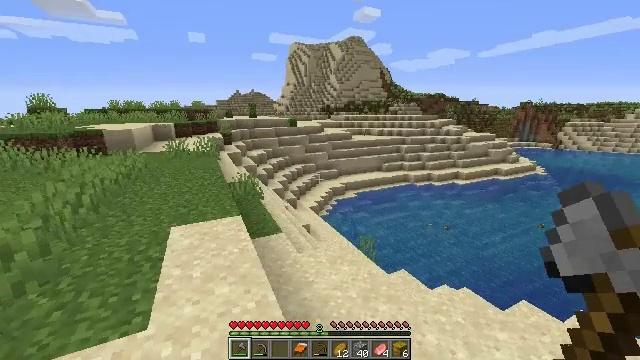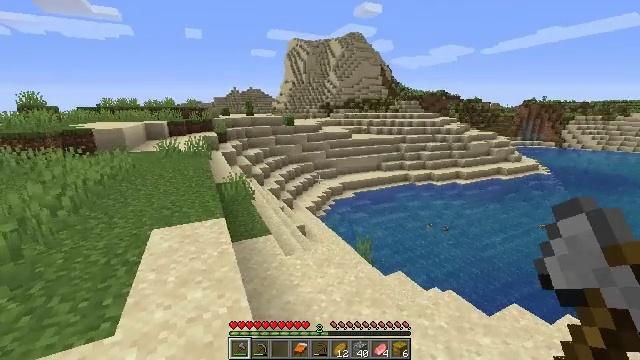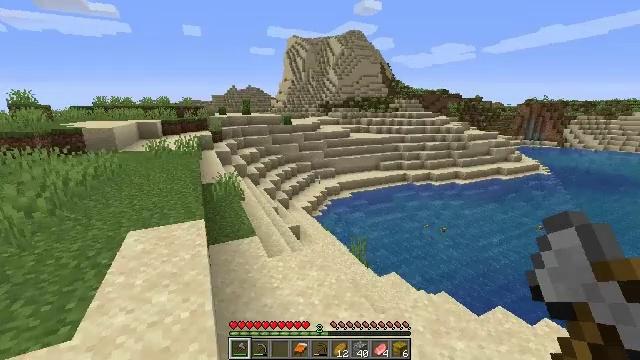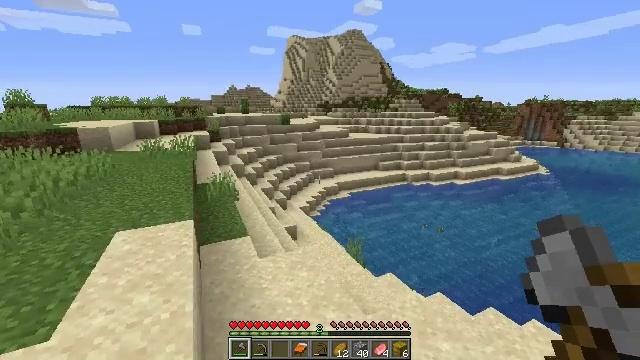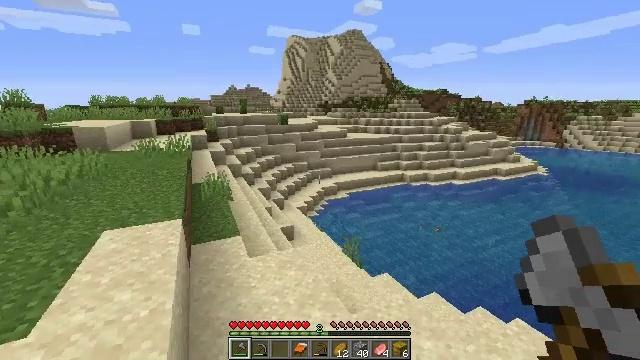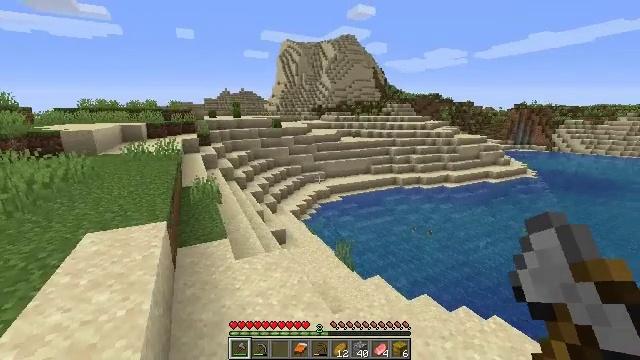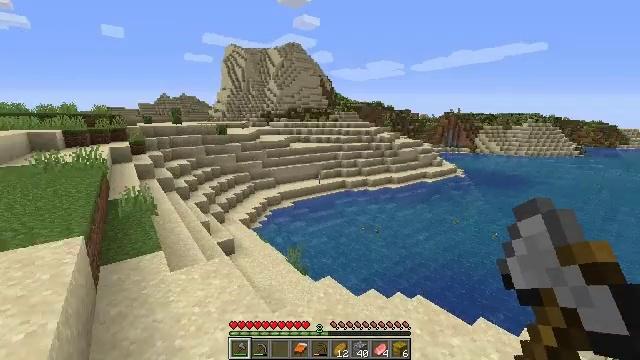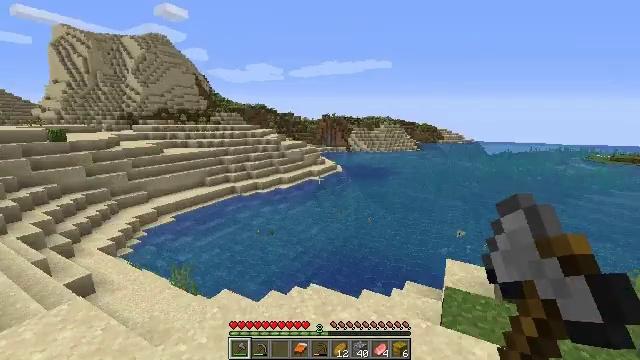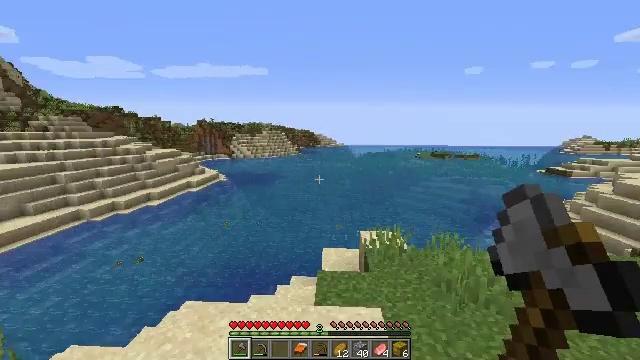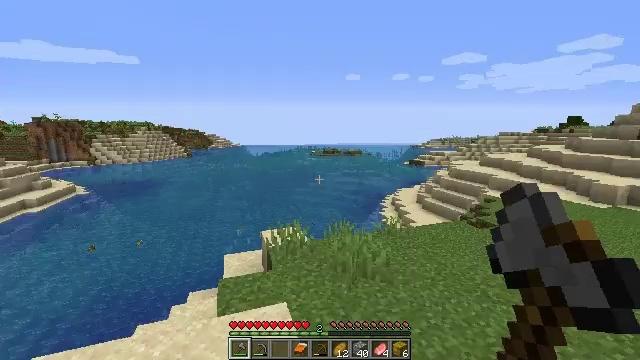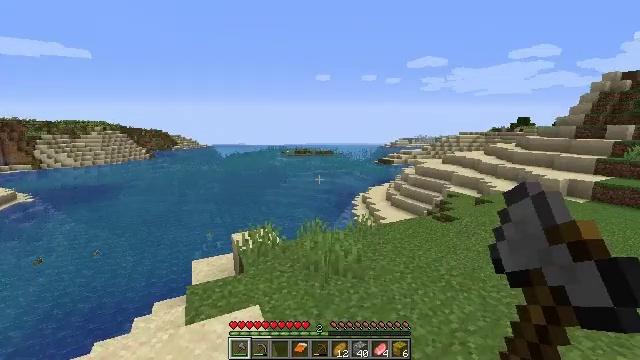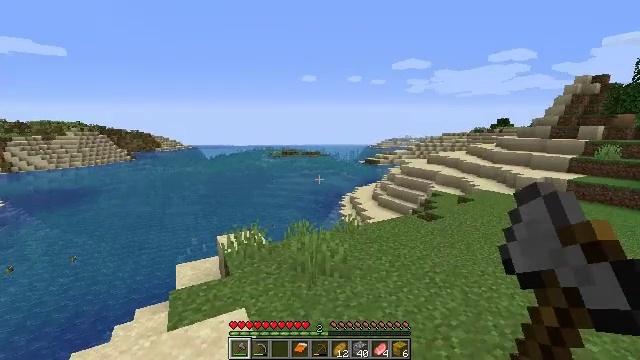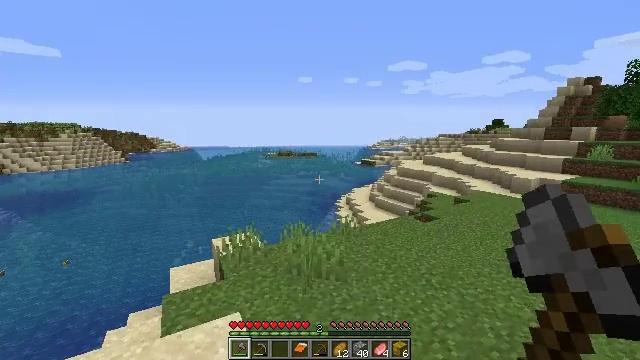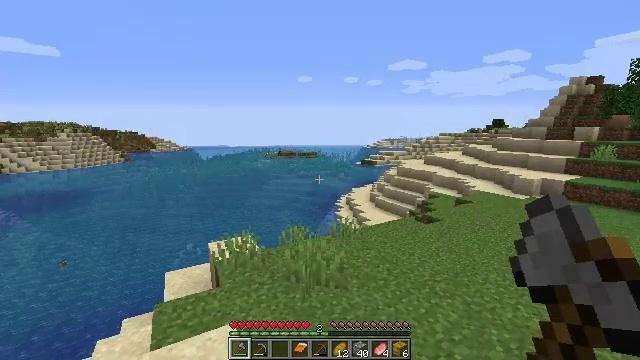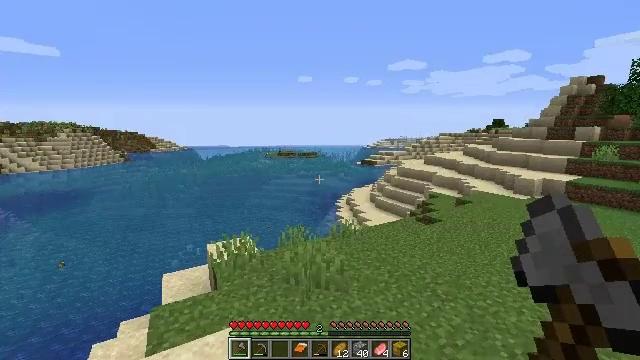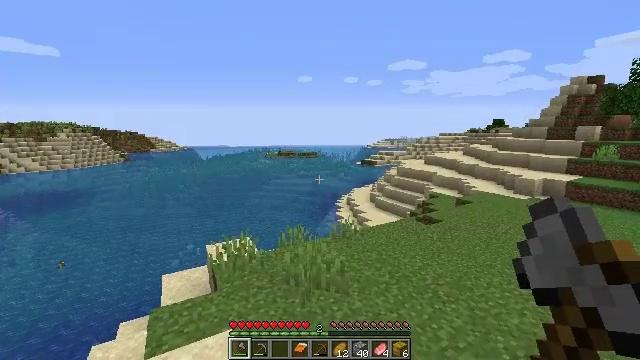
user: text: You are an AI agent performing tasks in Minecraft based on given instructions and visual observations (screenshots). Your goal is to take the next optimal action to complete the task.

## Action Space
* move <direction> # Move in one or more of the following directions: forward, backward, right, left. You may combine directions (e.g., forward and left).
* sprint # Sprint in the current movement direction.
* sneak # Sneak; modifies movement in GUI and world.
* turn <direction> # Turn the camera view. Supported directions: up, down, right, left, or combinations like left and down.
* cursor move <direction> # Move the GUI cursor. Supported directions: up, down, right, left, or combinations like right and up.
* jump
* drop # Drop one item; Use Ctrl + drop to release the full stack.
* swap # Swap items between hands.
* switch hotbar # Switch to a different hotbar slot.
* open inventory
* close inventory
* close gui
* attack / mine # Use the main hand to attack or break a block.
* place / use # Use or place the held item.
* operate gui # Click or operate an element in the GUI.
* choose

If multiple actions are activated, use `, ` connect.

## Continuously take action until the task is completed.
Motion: motion action
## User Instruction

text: Drop a grass block.
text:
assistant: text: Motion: move right
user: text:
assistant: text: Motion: move right
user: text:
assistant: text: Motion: move right
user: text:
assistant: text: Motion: move back and move right
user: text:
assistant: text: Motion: move back and move right, turn right
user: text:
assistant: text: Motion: move back and move right, turn right and up
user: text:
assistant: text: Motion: move back and move right, turn right
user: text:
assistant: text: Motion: move back, turn right and up
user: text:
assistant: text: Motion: turn right
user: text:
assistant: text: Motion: turn right
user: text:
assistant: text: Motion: turn right
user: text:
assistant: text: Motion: move forward
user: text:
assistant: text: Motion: move forward
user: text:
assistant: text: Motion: no_op
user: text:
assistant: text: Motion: move forward
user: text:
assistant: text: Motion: move forward
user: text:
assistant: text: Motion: move forward, turn right
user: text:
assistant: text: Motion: move forward, turn right
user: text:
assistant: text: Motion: move forward, turn right
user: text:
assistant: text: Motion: move forward
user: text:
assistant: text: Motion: move forward
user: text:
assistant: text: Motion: move forward
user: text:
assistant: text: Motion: move forward
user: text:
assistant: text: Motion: move forward, turn right
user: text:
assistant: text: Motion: move forward, turn right
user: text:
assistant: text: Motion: move forward, turn right
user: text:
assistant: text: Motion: move forward
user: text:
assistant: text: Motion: move forward, jump
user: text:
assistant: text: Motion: move forward, jump
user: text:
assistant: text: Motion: move forward, jump